Question: I am using the new Gui Builder and would like to change the color and size of the Material icons in a button.
Is there a way to do this? I couldn't find anything related on the net and changing the button's font color does not seem to affect the color of the icon ...
Thanks in advance.
What I have so far is the css style :
'''
mybutton {
background-color: lightgray;
border-radius: 4pt;
border: none;
box-shadow: 2pt 2pt 2pt 0px gray;
color: #ff0000;
font-family: "native:MainRegular";
font-size: 7pt;
margin-top: 5pt;
margin-bottom: 12pt;
padding-bottom: 2mm;
padding-top: 2mm;
text-align: center;
'''
}
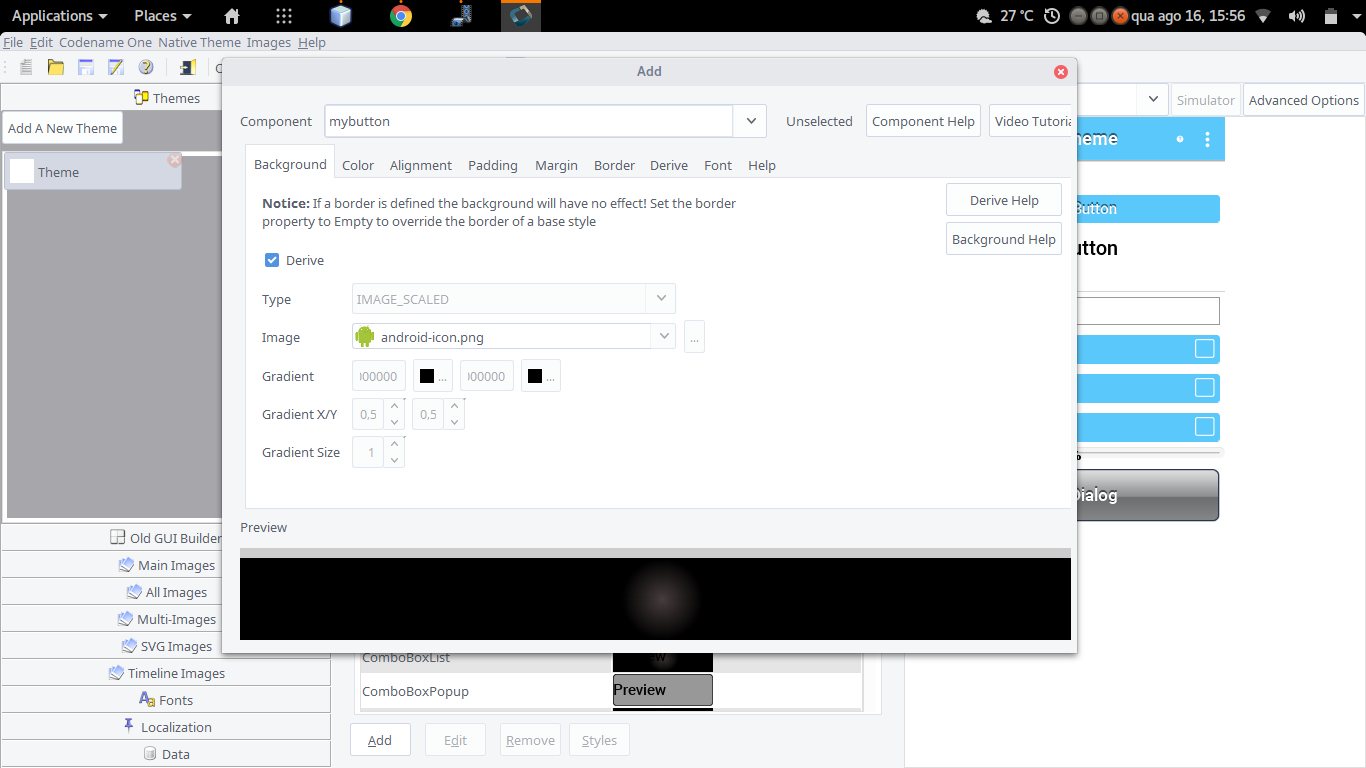
Answer: The material icons get the color and styling of the component they apply to including changing their color on press/disable. To change their color just customize the UIID of the component e.g. if the component UIID is 'MyButton' just style the 'MyButton' UIID in the designer to match the color you want for the icon.